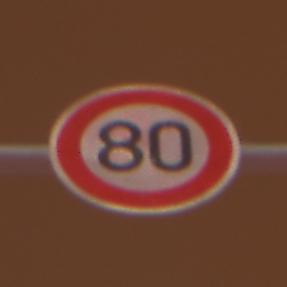
Verkehrszeichen: Geschwindigkeit80
Umgebung: Outdoor, Urban
Tageszeit: Night
Wetter: Overcast
Licht: Artificial
Jahreszeit: Winter
Kontrast: MediumContrast